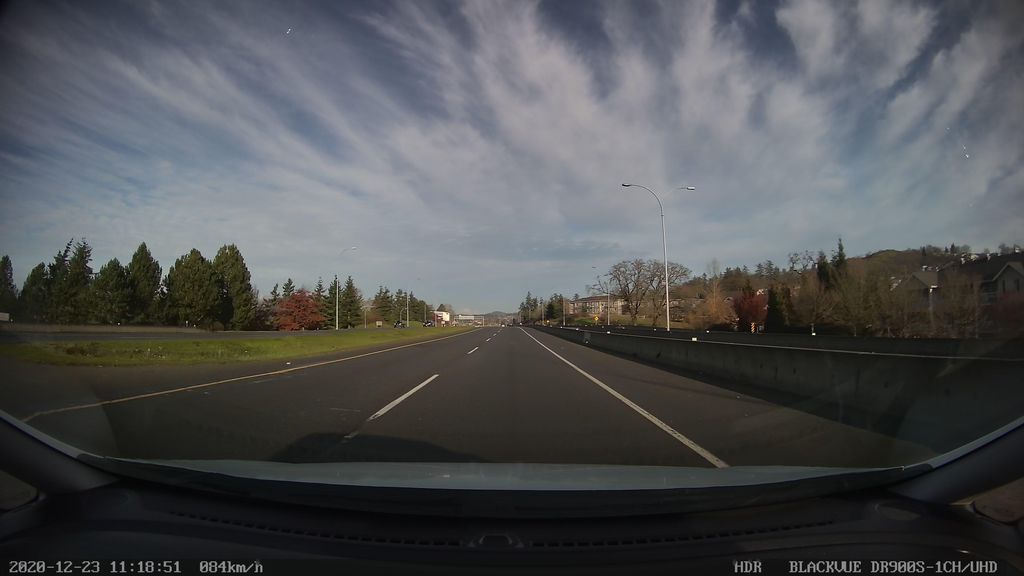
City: victoria